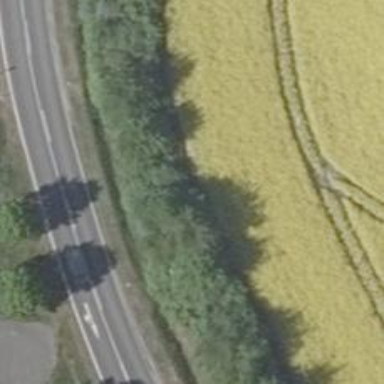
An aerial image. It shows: Row of deciduous broadleaved trees.